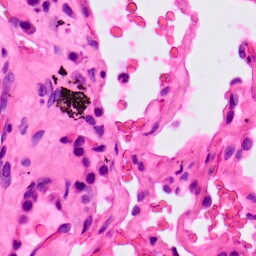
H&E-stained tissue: Lung